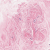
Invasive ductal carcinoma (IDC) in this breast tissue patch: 0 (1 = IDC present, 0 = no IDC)